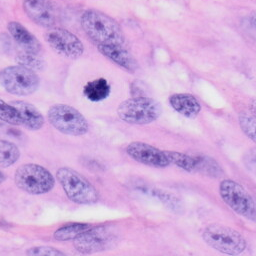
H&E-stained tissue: Skin